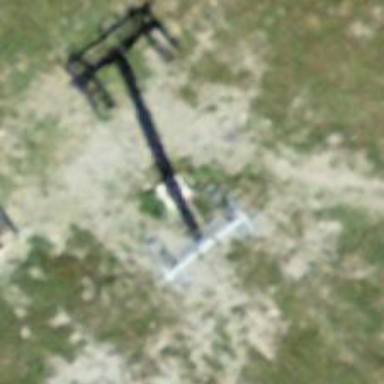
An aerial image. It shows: Pylon used for aerialway.